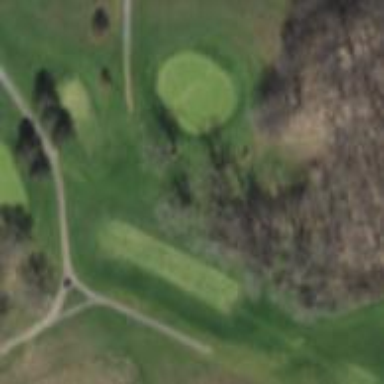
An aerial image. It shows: Grassy area designated as golf tee.